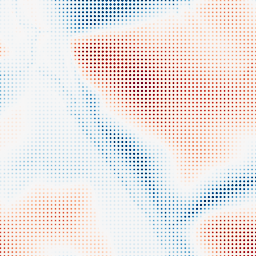
Category: classical
Decomposition family: gaussian_anisotropic
Decomposition parameters: sigma_x: 2
sigma_y: 50
Upsampling method: sinc_blackman
Upsampling parameters: scale: 8
kernel_size: 4
Upsampling scale: 8